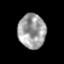
Tissue: prostate
Cell type: T cells
Senescence score: 0.3405
Nuclear area (px): 928
Mean DAPI intensity: 159.277